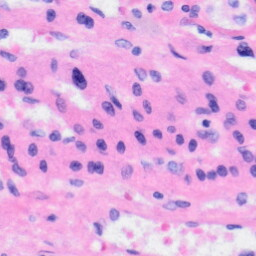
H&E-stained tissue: Liver